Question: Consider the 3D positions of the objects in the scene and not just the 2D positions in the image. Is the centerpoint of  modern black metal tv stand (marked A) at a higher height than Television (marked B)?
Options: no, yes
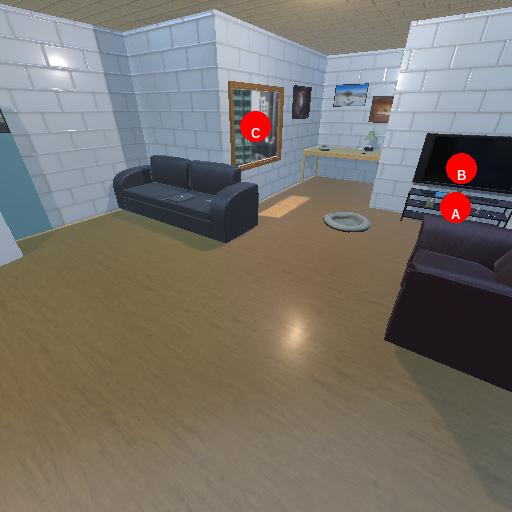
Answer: no